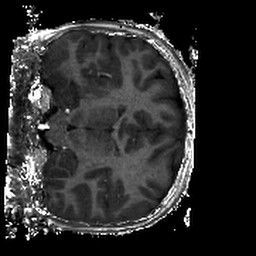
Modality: T1w
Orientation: coronal
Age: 7
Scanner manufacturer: siemens
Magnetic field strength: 3 T
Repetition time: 2.4 s
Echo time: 0.00224 s